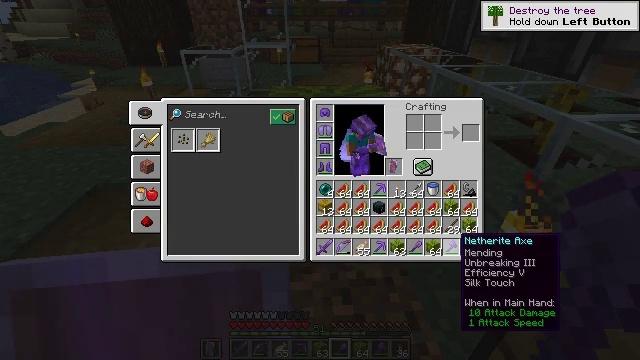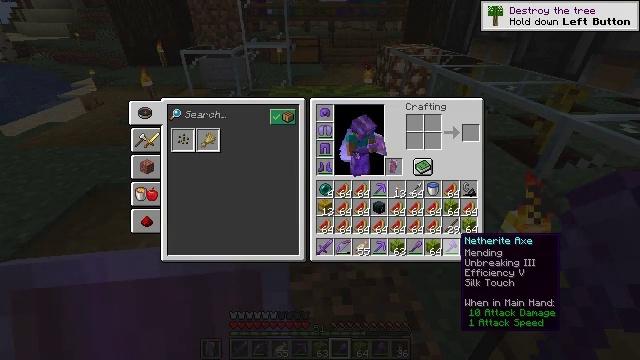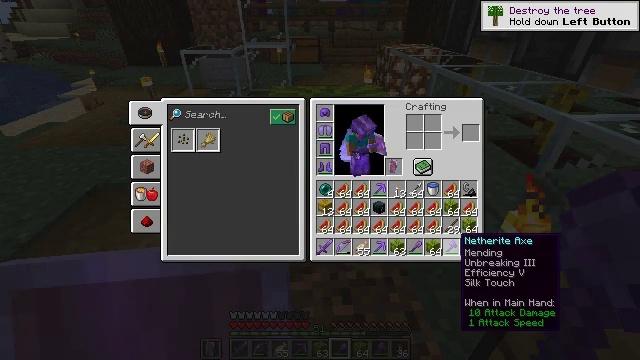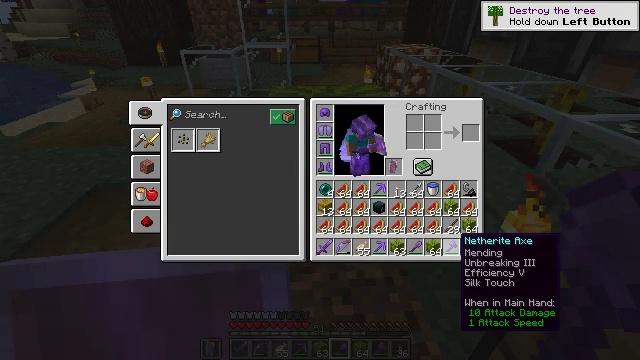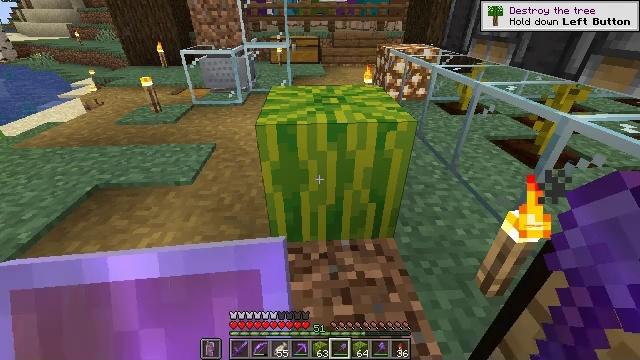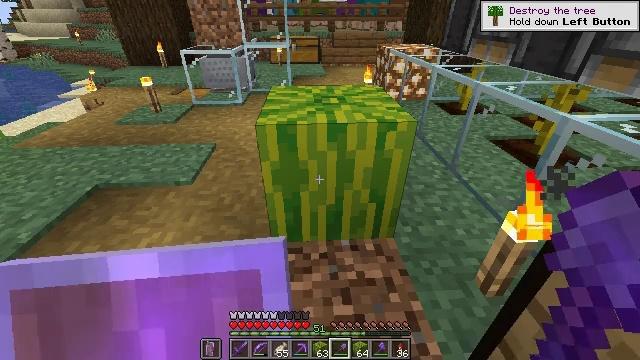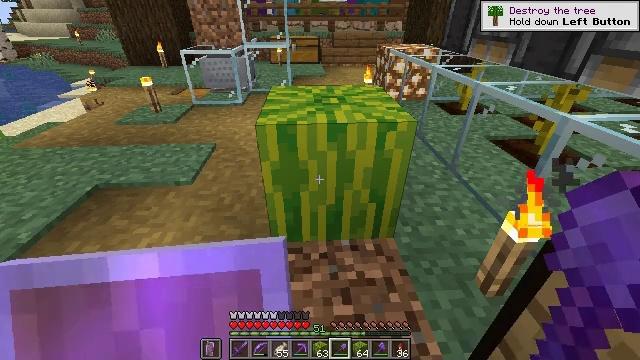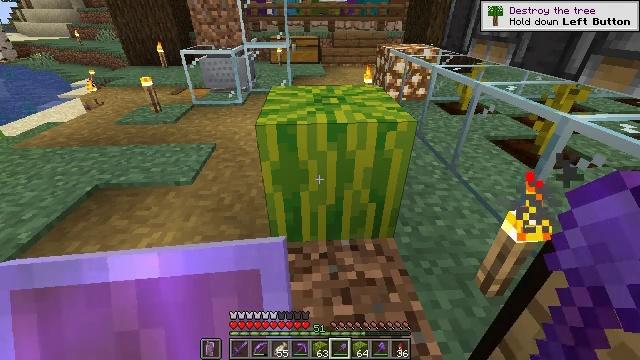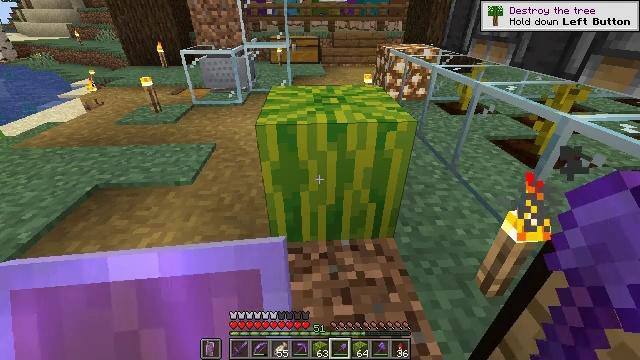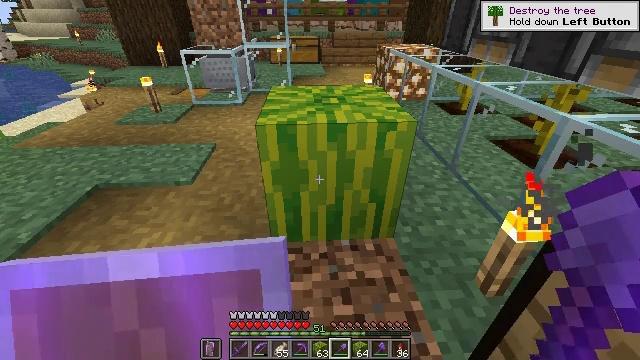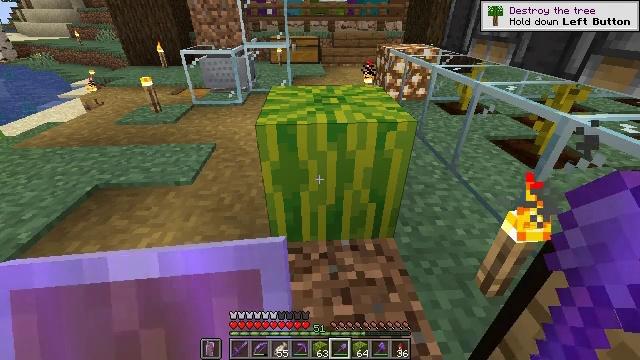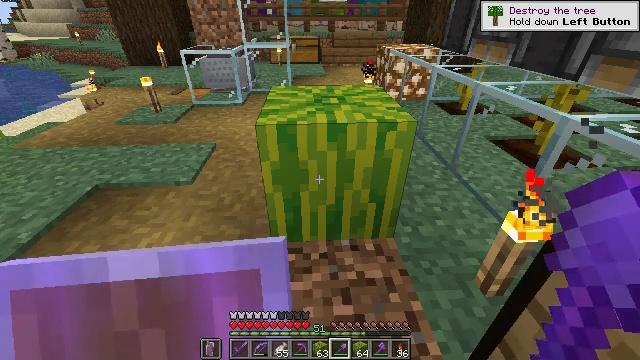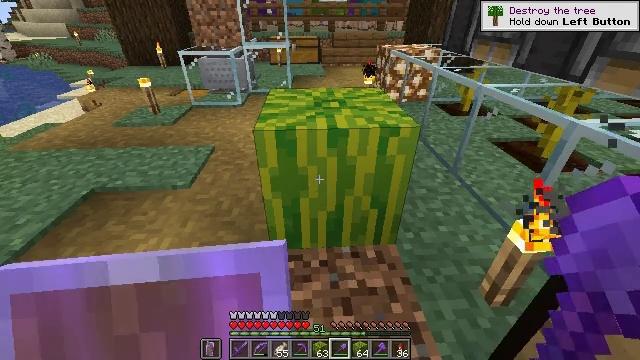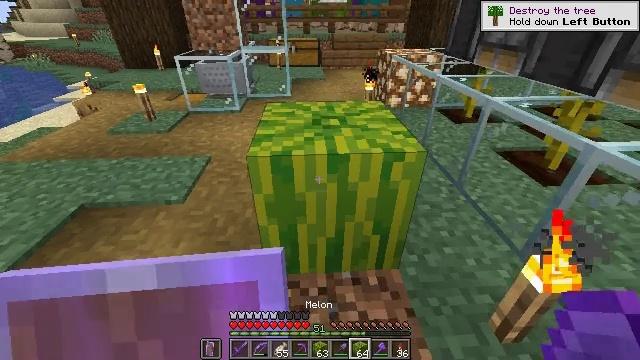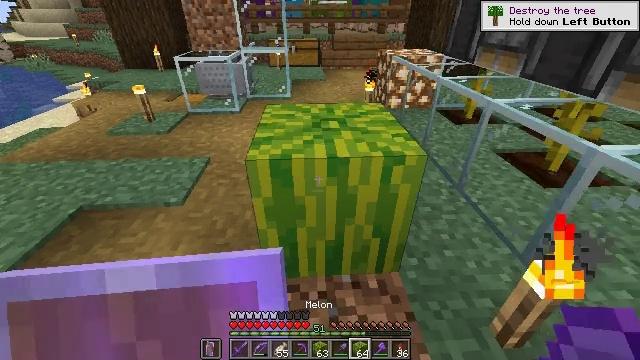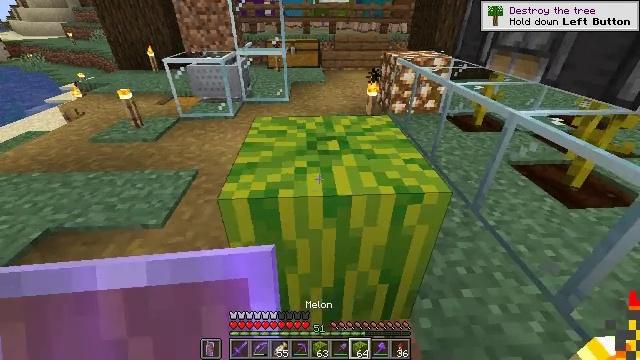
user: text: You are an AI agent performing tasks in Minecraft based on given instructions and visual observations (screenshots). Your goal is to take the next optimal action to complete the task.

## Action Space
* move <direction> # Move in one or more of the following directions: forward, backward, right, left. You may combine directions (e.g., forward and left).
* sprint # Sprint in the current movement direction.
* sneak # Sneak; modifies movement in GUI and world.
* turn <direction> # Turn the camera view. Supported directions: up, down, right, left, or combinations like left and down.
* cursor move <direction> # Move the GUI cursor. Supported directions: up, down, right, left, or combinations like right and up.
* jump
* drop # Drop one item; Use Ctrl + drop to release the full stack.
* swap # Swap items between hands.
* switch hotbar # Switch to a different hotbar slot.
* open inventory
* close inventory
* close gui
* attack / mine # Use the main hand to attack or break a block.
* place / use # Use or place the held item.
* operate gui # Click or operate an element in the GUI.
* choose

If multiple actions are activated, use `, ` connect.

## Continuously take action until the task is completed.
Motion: motion action
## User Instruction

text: Attack the melon to collect it.
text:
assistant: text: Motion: no_op
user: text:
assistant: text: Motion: no_op
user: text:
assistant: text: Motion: no_op
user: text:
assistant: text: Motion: no_op
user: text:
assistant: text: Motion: no_op
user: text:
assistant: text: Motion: no_op
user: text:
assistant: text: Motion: no_op
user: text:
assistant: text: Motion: no_op
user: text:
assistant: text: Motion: no_op
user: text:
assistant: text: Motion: no_op
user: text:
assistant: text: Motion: no_op
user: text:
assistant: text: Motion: move forward
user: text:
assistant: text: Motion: move forward
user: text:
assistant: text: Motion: move forward
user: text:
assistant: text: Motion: move forward
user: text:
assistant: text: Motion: no_op
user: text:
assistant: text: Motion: no_op
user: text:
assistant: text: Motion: no_op
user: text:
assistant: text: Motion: no_op
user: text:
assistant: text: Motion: no_op
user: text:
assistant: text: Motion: no_op
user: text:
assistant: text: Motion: turn down
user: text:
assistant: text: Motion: turn down
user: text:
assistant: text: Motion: turn down
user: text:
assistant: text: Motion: no_op
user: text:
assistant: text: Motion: attack / mine
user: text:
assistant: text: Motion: attack / mine
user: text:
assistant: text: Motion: attack / mine
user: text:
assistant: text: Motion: attack / mine
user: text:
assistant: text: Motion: no_op